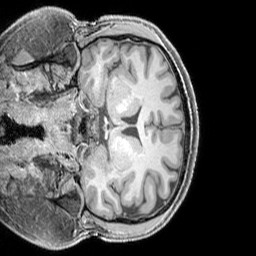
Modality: T1w
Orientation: coronal
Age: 31
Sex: male
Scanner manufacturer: siemens
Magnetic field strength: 3 T
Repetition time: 2.3 s
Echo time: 0.00226 s